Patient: sex M, age 30
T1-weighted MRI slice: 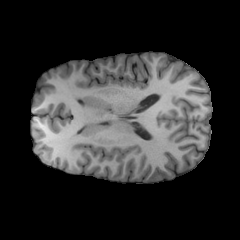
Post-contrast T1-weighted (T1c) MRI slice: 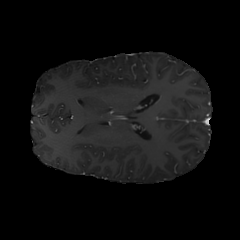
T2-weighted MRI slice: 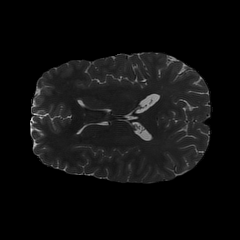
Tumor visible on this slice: no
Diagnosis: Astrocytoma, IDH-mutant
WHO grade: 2